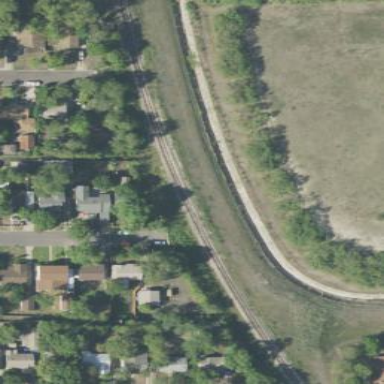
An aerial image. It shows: Railway area.